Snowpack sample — Buffalo Mountain, Silverthorne, Colorado, USA (2/22/26, 2:02 PM MST)
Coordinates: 39.622, -106.113
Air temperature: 33 °F
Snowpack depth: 63 cm
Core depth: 50 cm
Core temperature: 28.4 °F
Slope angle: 11°, slope face: 116°
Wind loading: low
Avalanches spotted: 0
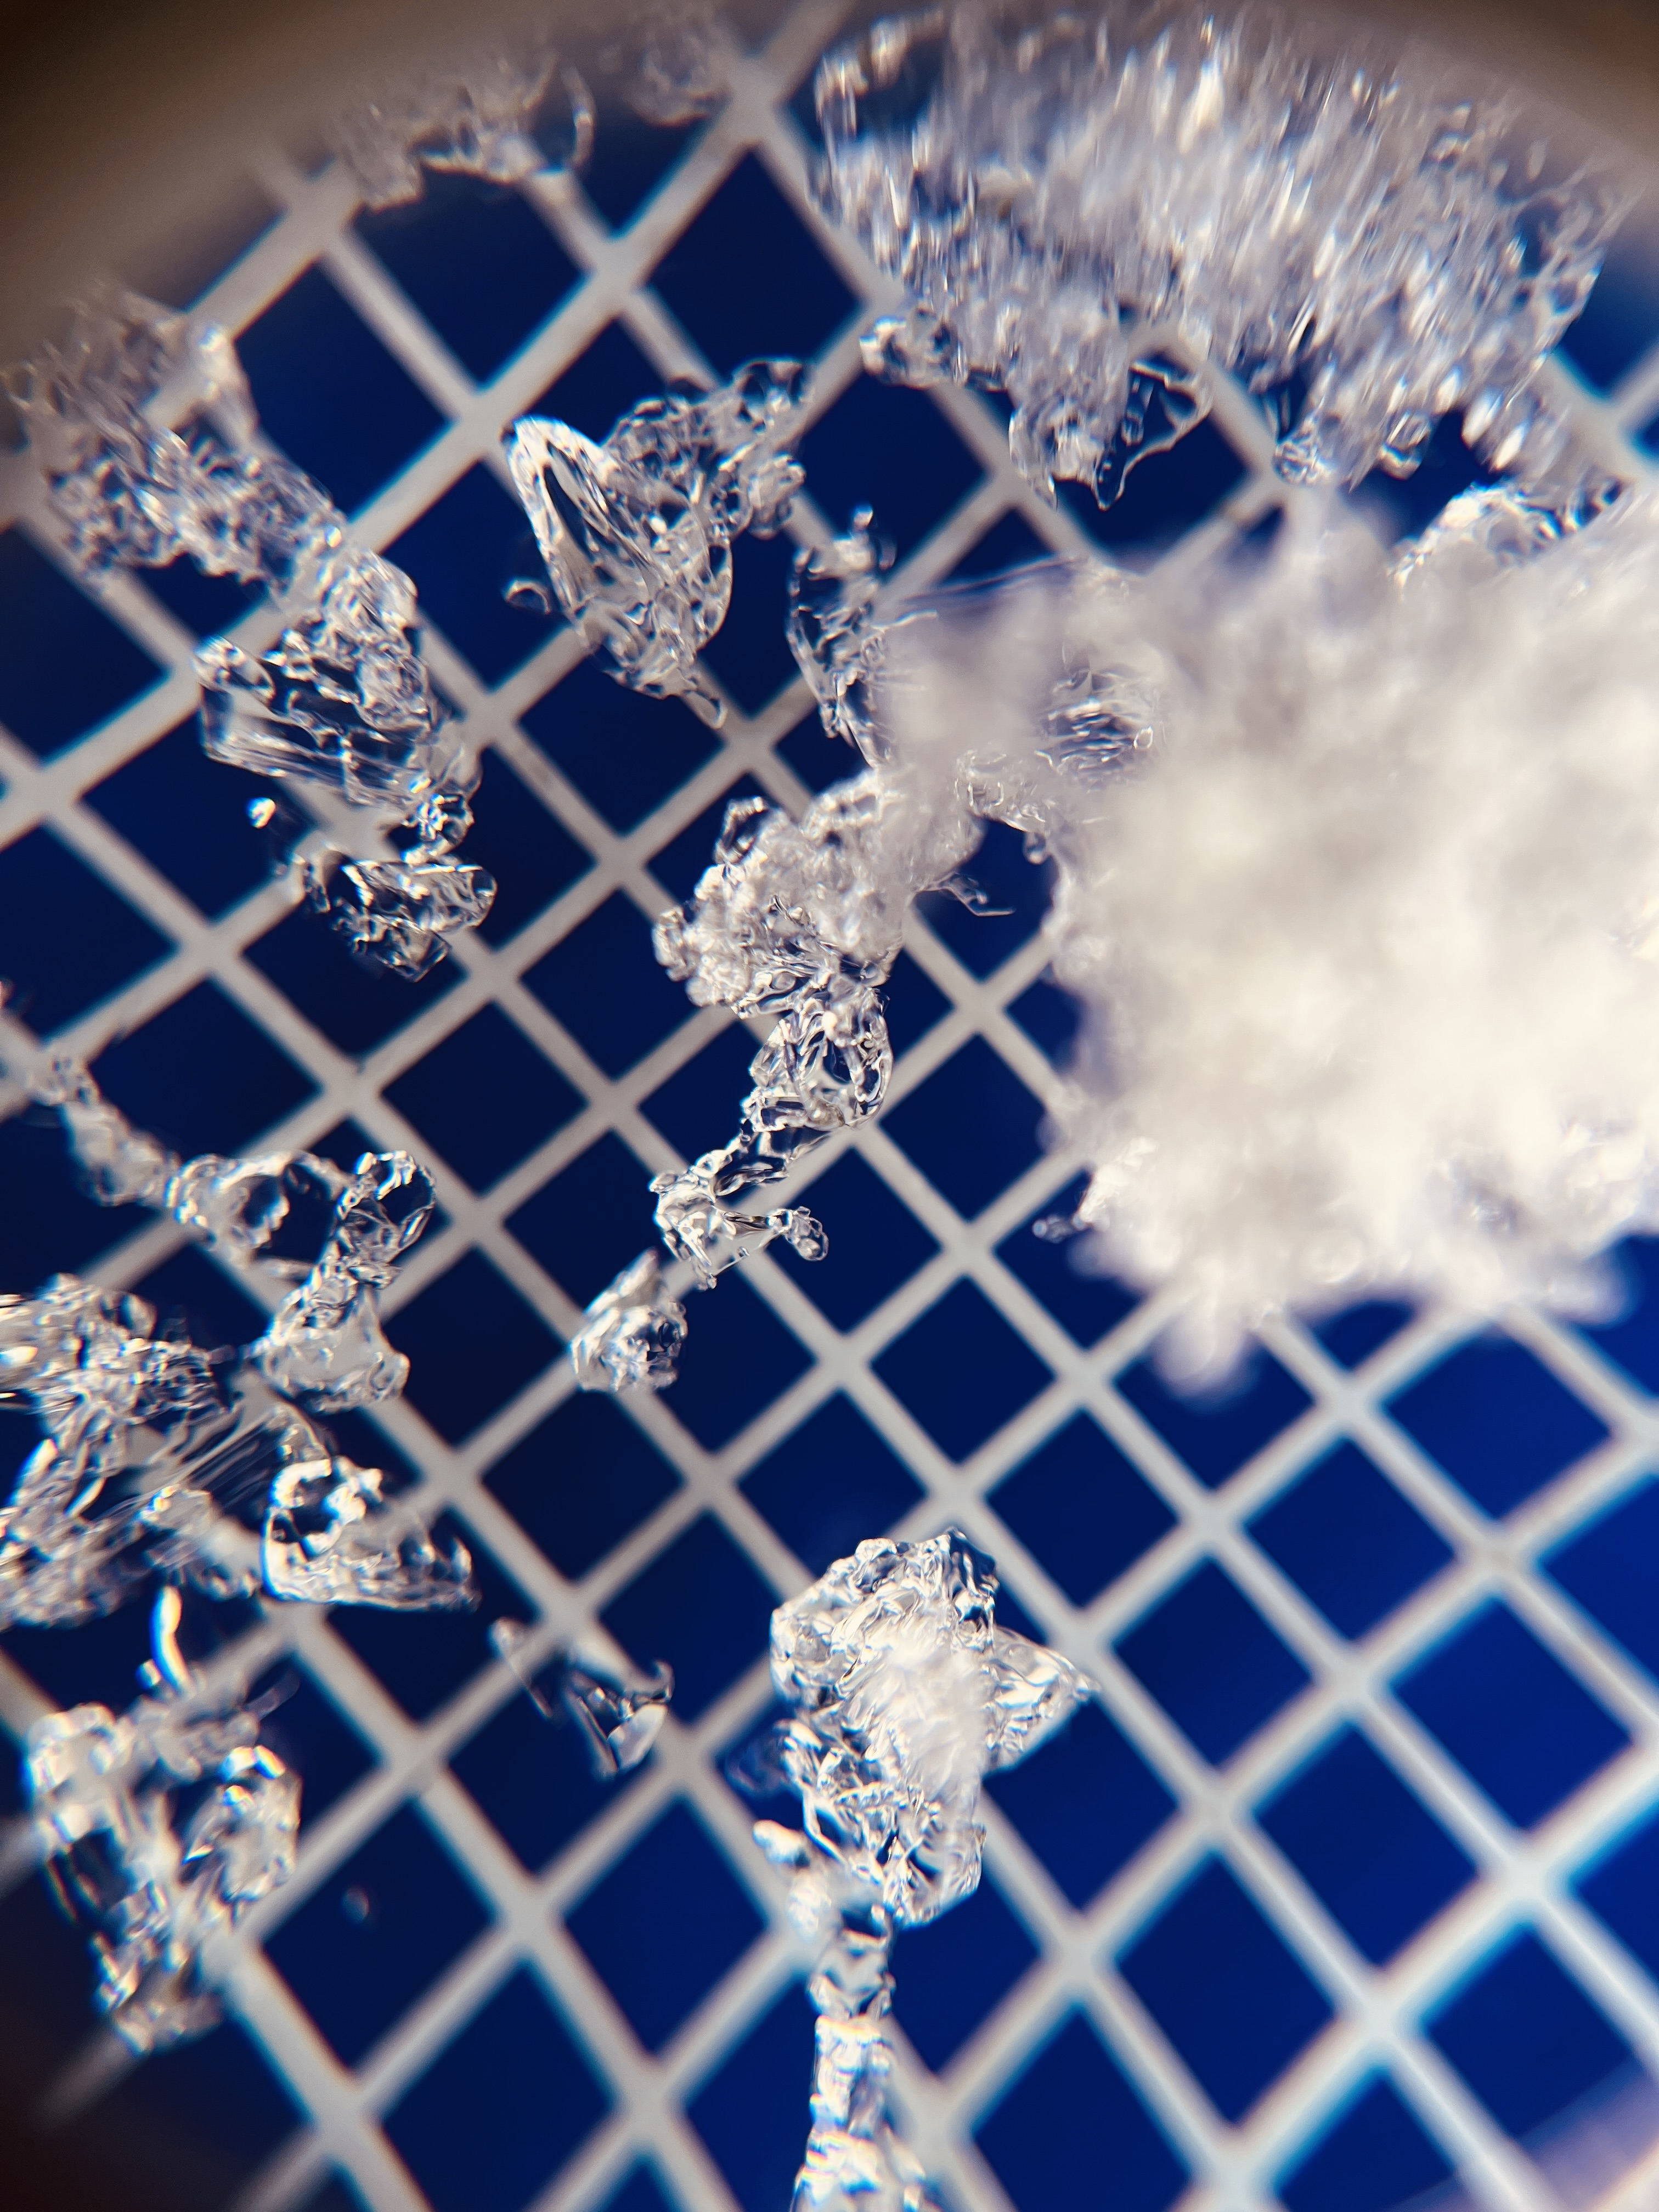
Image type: magnified_profile
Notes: In a firebreak similar to site 1, minimal wind loading with no spotted avalanches (not many faces in view though)